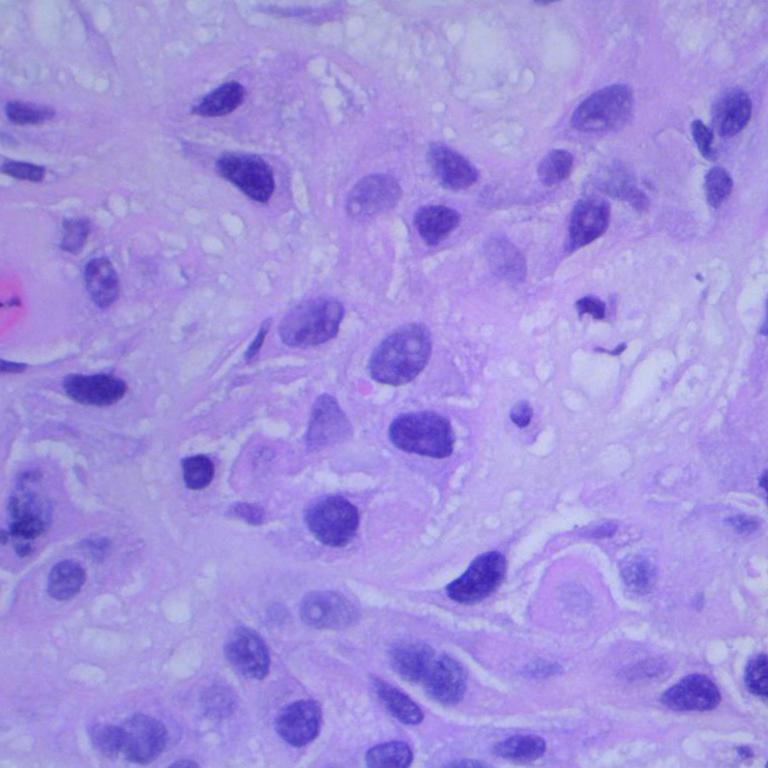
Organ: lung
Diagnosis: squamous carcinomas